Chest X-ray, PA view. Patient: 82 years old, sex F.
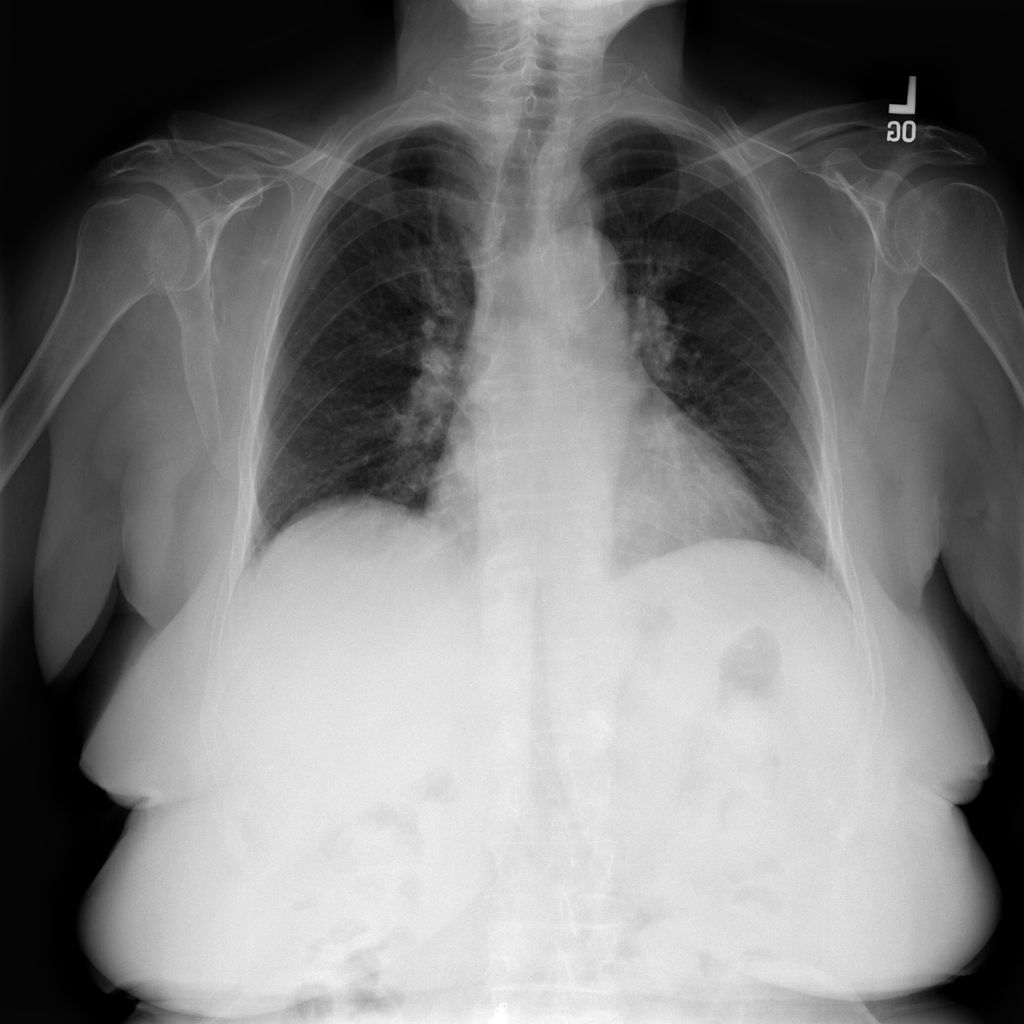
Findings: Pleural_Thickening